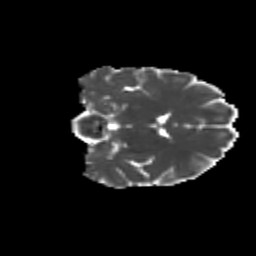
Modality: MD
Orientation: coronal
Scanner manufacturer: siemens
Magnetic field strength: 3 T
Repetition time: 9.2 s
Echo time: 0.084 s